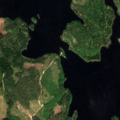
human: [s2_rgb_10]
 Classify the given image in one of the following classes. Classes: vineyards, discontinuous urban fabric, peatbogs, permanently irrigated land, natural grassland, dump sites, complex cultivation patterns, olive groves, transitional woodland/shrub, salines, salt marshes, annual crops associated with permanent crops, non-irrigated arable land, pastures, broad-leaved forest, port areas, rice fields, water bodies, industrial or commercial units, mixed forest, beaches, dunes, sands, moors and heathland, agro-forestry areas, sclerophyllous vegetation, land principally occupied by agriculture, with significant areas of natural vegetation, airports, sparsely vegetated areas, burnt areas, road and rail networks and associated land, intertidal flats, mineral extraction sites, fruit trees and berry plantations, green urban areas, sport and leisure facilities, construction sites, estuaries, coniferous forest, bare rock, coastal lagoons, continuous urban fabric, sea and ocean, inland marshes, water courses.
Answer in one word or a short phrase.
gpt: coniferous forest, mixed forest, water bodies